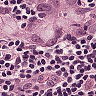
Metastatic tissue present: yes